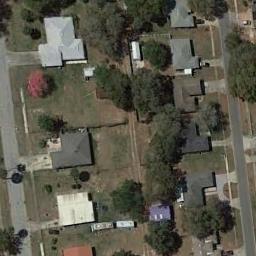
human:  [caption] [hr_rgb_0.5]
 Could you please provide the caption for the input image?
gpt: Many buildings of different shapes are in medium residential area .

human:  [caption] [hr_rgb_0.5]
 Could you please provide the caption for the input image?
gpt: The medium residential is on the bare land next to the road and trees .

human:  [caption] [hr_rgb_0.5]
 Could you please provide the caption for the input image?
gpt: The medium residential area has some neatly arranged houses on the grass and some trees are among these houses .

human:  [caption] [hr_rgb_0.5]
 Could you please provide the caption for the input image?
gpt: There are several roads next to the medium-sized residential area .

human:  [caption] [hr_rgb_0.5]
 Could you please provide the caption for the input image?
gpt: There are some buildings on yellow lawns on the medium residential area .